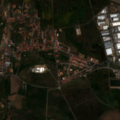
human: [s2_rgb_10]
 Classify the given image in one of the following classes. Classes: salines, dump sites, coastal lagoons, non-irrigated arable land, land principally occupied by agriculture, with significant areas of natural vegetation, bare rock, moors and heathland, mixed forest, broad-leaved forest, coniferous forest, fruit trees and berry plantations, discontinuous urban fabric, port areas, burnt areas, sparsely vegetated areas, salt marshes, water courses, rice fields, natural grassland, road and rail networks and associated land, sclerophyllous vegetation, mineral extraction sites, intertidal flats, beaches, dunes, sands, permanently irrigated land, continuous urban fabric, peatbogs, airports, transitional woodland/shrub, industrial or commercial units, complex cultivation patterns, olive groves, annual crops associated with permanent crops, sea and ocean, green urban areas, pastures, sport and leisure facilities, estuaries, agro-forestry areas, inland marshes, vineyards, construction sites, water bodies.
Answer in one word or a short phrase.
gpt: discontinuous urban fabric, industrial or commercial units, olive groves, land principally occupied by agriculture, with significant areas of natural vegetation, transitional woodland/shrub